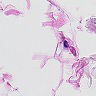
Metastatic tissue present: no